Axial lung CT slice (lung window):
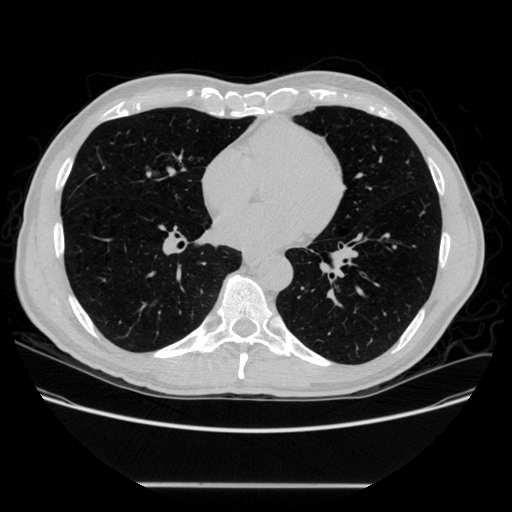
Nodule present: no